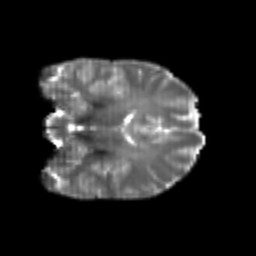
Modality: T2w
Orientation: coronal
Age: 22
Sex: female
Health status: healthy
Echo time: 0.074 s